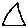
Label: triangle